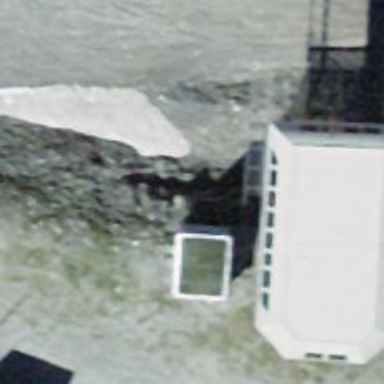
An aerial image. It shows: Chair lift.